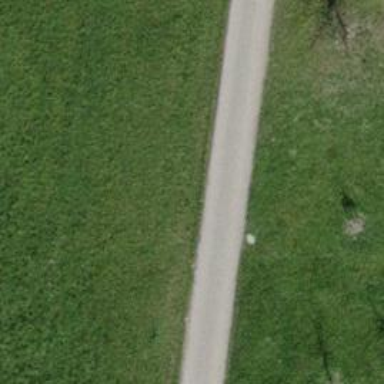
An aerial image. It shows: Unclassified paved road.